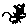
Label: cat